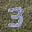
Label: 3